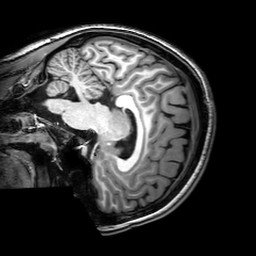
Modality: T1w
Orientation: sagittal
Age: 20
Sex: female
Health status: healthy
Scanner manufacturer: philips
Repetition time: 0.008208 s
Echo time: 0.00377 s